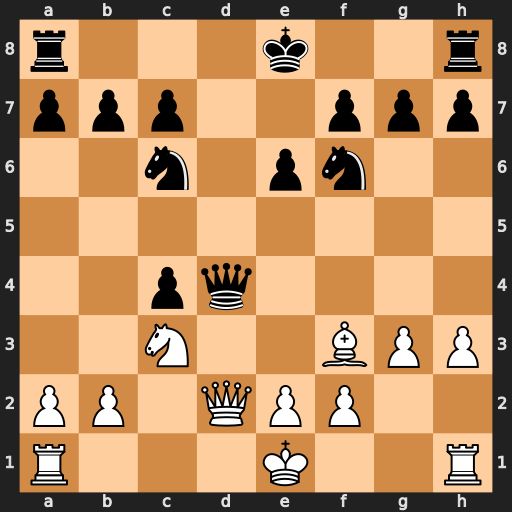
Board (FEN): r3k2r/ppp2ppp/2n1pn2/8/2pq4/2N2BPP/PP1QPP2/R3K2R
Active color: w
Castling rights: KQkq
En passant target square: -
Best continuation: Bxc6+ bxc6 Qxd4